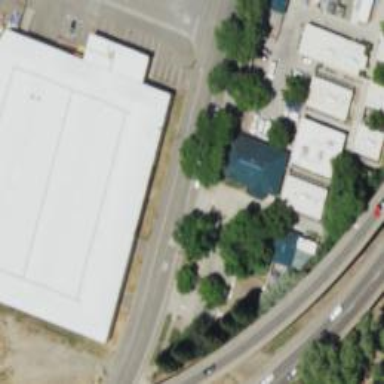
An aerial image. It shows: Animal shelter.